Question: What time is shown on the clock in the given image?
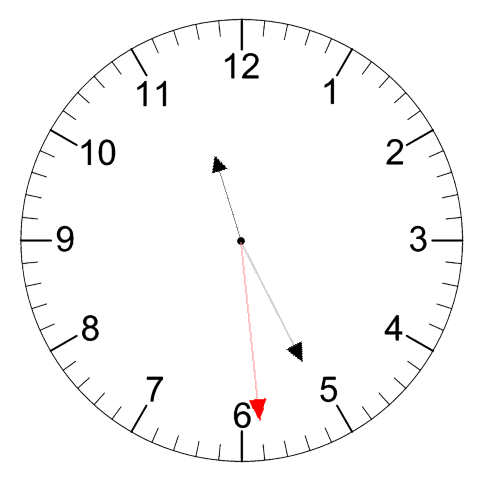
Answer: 11:25:29